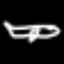
Label: airplane